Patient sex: F
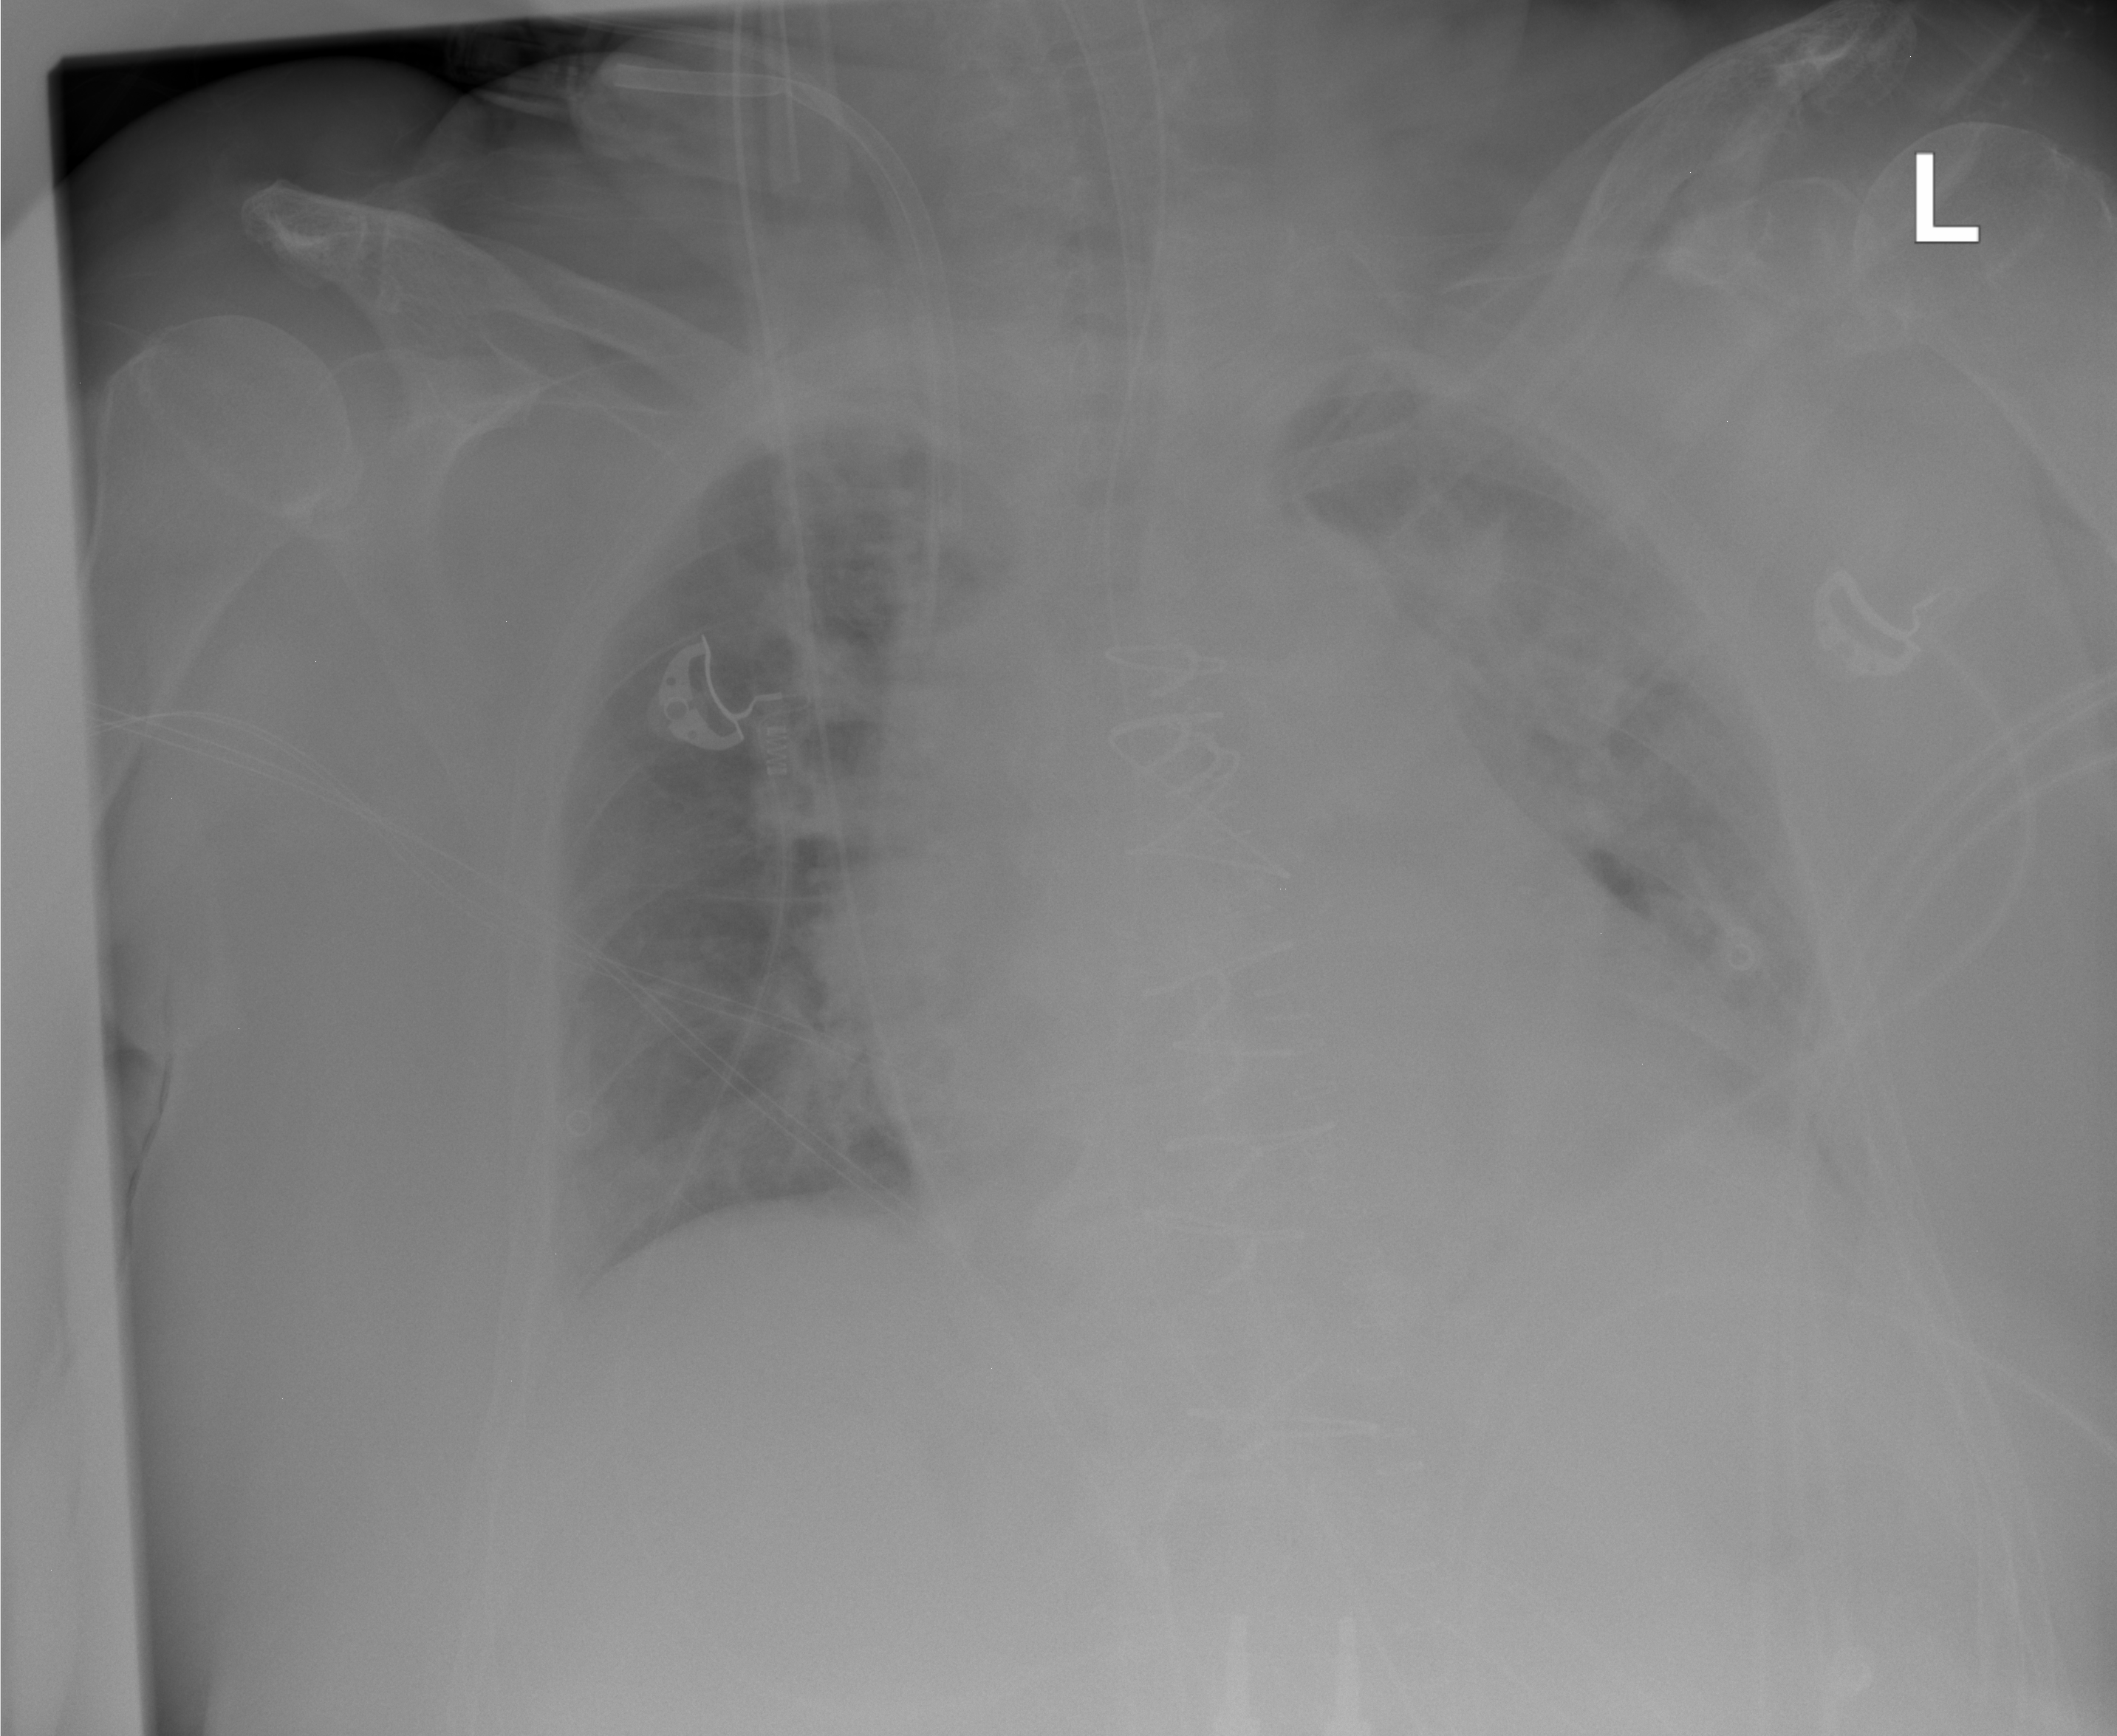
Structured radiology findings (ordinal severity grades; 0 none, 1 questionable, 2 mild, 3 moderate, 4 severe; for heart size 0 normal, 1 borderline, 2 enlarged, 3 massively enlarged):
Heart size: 2
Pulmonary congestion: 2
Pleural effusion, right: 0
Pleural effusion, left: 0
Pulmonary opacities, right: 0
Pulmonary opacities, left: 0
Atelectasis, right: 0
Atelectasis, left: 2